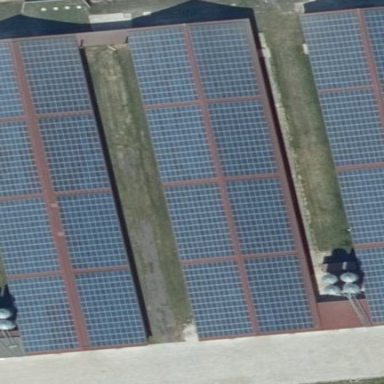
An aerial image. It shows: Building equipped with small solar photovoltaic panel for electricity generation.